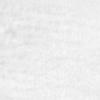
Label: no_change